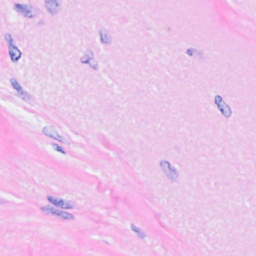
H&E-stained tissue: Breast